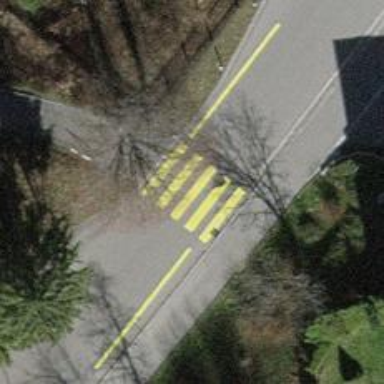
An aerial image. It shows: Marked road crossing.